Question: I have a problem with SPSS. For instance, the person with '16' ID at the start of SPSS file is affiliated with both 'boston scientific coorp' and 'american water works'. Can I detect how many cases like this (in percentage and number)?

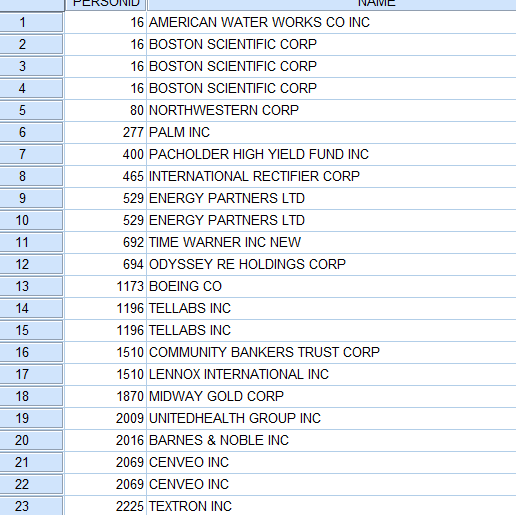
Answer: 1. Define duplicates based on the two variables: data - identify duplicate cases - Define matching cases by personid and name; this will create a new variable that identifies cases with the same personid and name combination
2. Apply a filter to exclude duplicates: data -selecte cases
3. Perform frequency analysis on personid: e.g., analyze - descriptives - frequencies